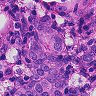
Metastatic tissue present: yes